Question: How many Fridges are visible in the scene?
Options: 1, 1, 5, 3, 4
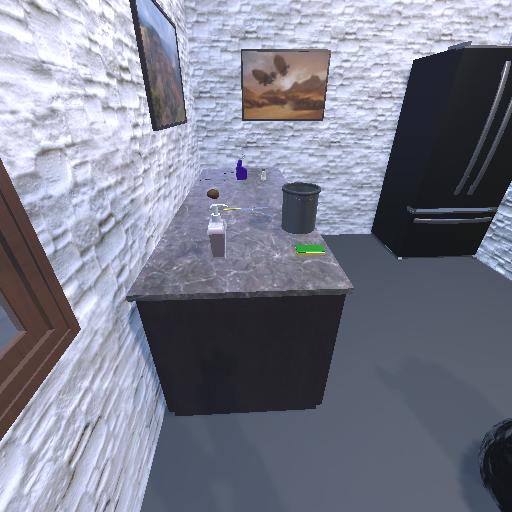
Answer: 1